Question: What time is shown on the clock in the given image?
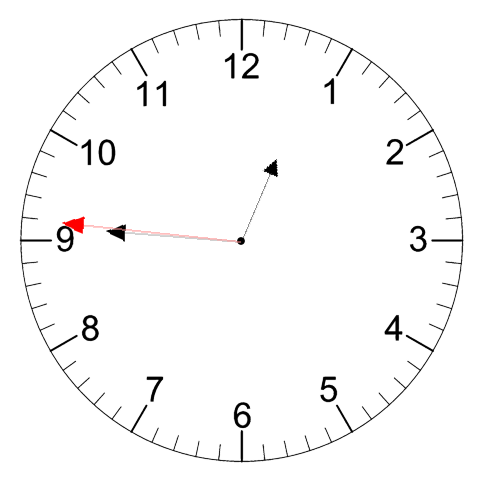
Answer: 12:45:46